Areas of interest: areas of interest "Fashion 258 Square"
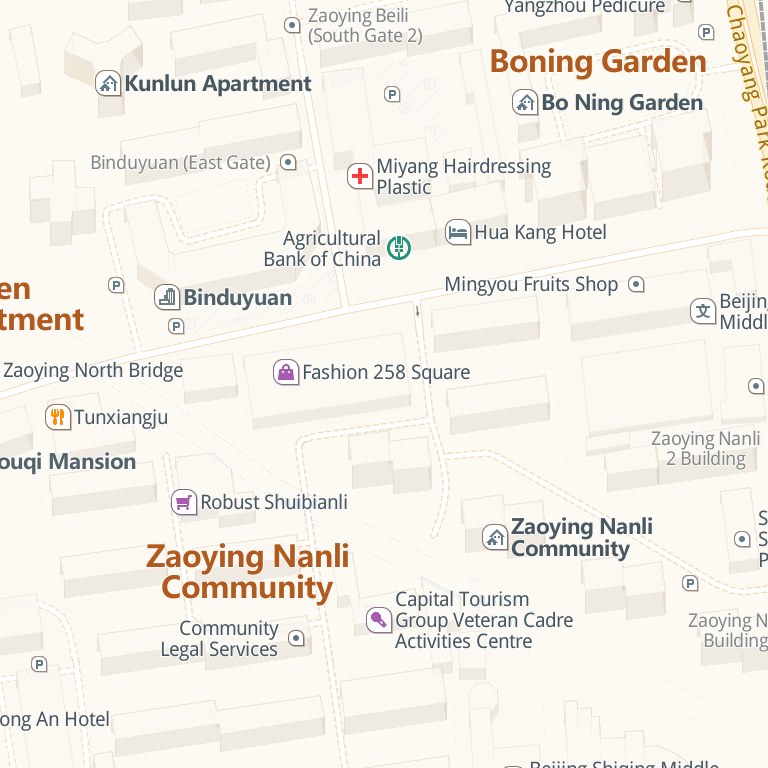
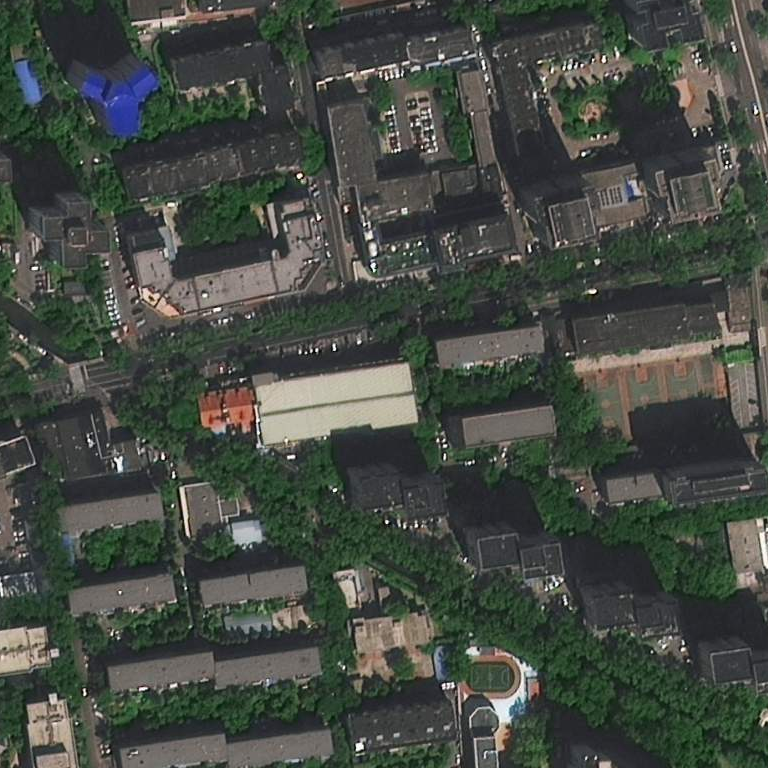